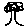
Label: tree